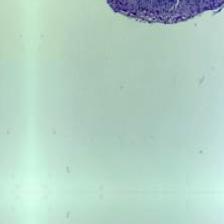
Diagnosis: Normal